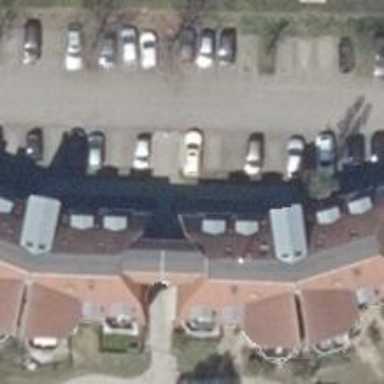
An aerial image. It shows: Apartment building with quadruple saltbox roof shape.